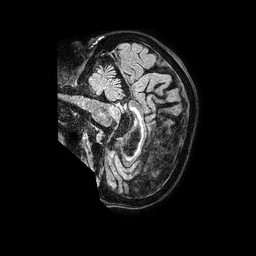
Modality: FLAIR
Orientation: sagittal
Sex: female
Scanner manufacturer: philips
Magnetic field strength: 1.5 T
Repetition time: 4.8 s
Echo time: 0.3 s